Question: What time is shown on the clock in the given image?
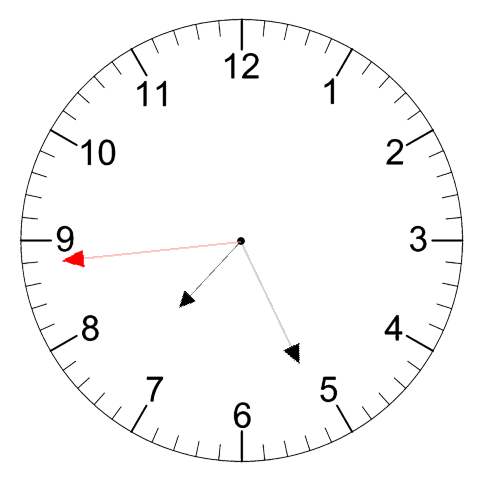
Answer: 07:25:44